Field crop: tomato
Growth stage: 2
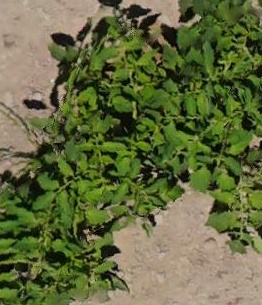
Species: tomato